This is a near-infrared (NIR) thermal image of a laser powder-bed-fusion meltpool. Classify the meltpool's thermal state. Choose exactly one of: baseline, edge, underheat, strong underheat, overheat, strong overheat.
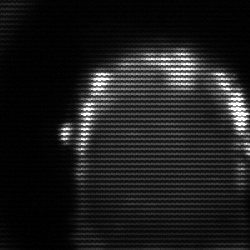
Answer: baseline